Question: I am placing two 'CAGradientLayers' on a 'UIButton', and then changing the layers depending on whether the button is highlighted or not (finger down).
The problem is that it takes a fraction of a second for the gradient to change. At first it faded, i fixed that by clearing all animations on the layer.
Both gradients are created beforehand, and on touchDown the highlight gradient gets it hidden-variable set to FALSE, which i think should be instant? What have i missed? Is there a perhaps better way to accomplish this?
<URL>:
The purpose of the code is to create buttons like the Login button showed here:

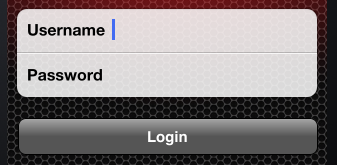
Answer: Try calling 'updateControlState' from UIButton's 'setHighlighted' method instead of the 'touchUp': and 'touchDown'. 'setHighlighted' should be getting called automatically when touch events occur. I've done a button with 'CAGradientLayers' like that before, and it may be faster than what your getting now.
'''
-(void)setHighlighted:(BOOL)highlighted
{
[super setHighlighted:highlighted];
[self updateControlState];
}
'''